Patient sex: M
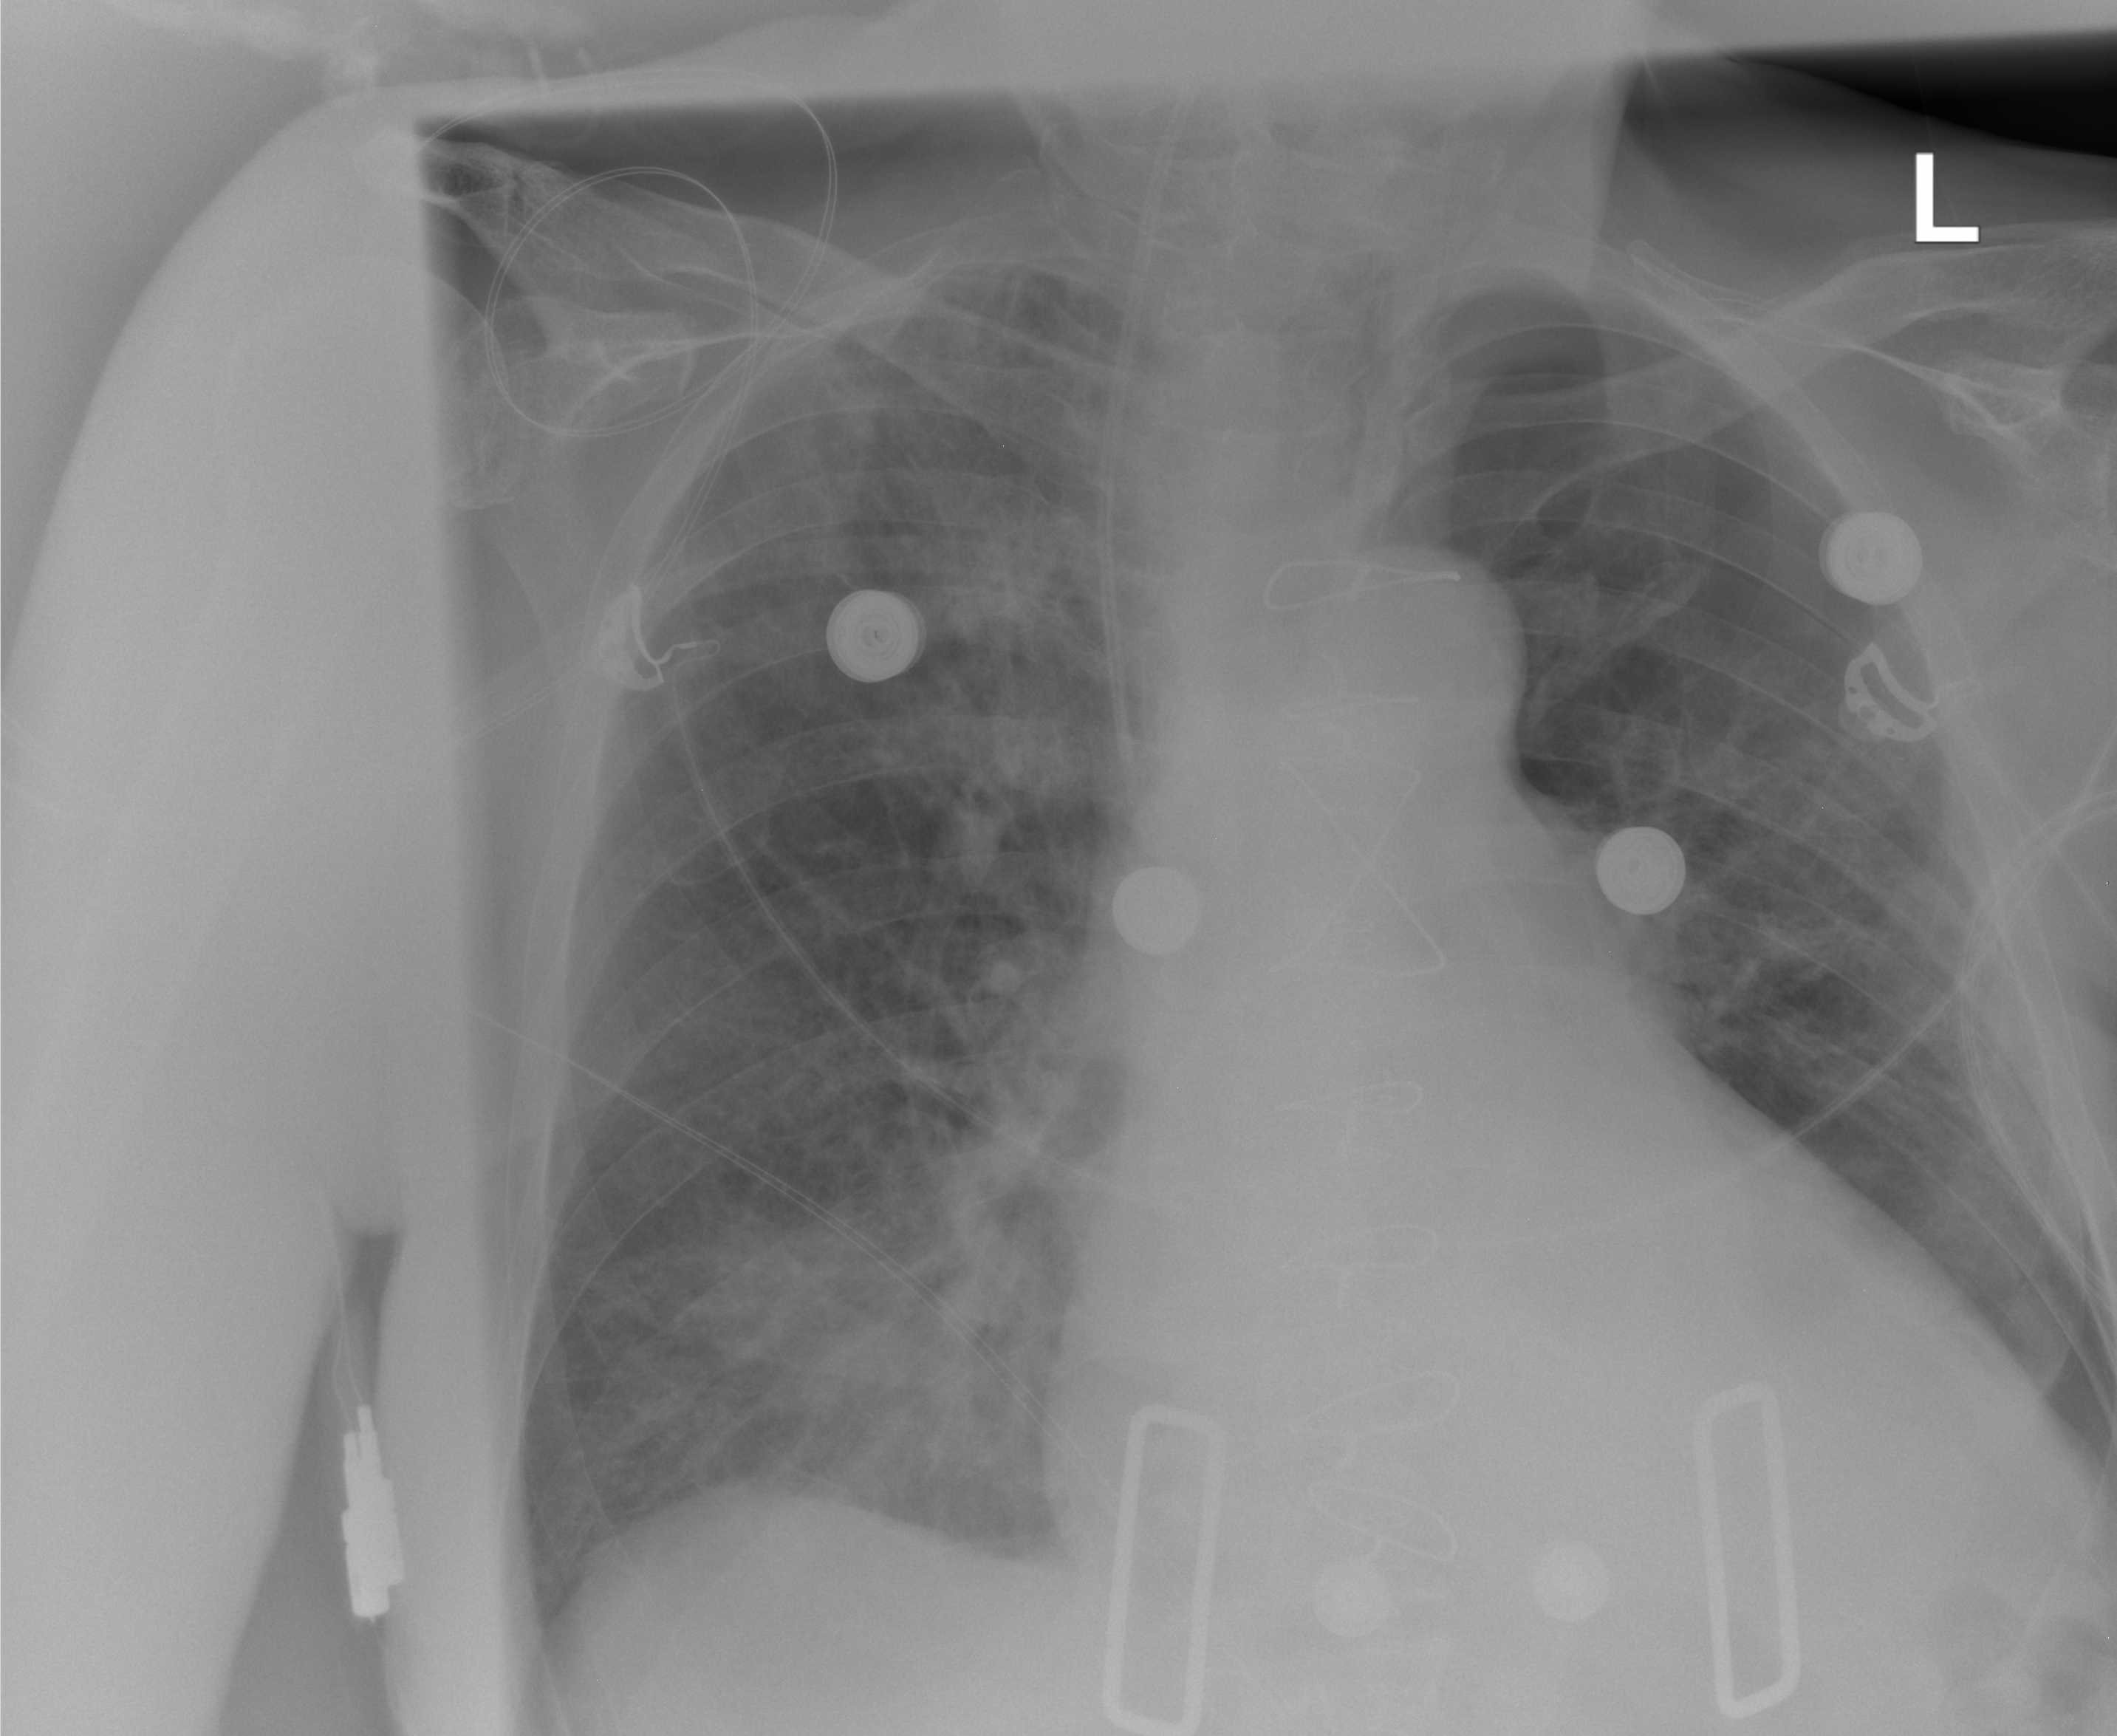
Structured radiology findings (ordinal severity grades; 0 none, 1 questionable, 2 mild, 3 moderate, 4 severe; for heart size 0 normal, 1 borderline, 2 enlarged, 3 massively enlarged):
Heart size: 2
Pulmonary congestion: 2
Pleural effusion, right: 0
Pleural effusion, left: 0
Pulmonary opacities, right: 2
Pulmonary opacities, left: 0
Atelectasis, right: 2
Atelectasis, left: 2